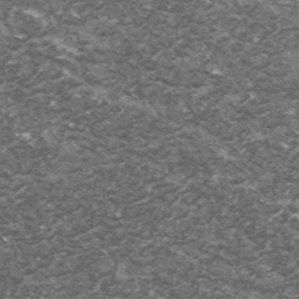
Label: frost